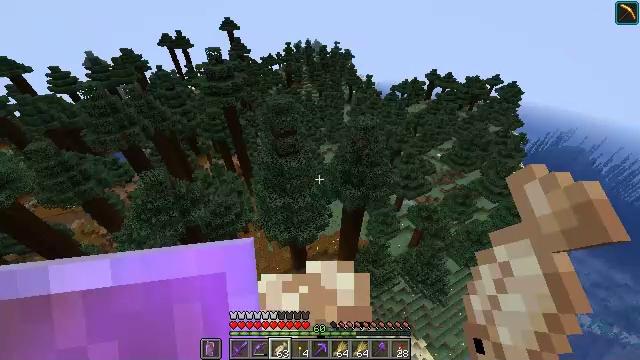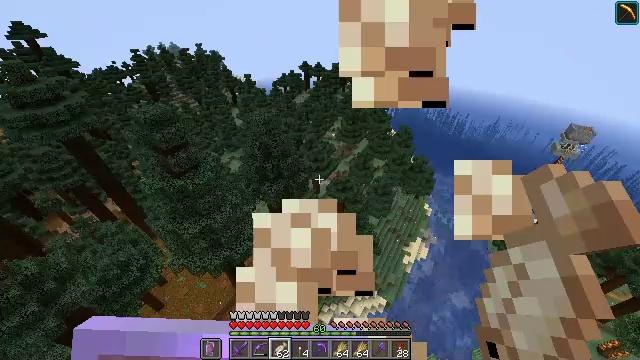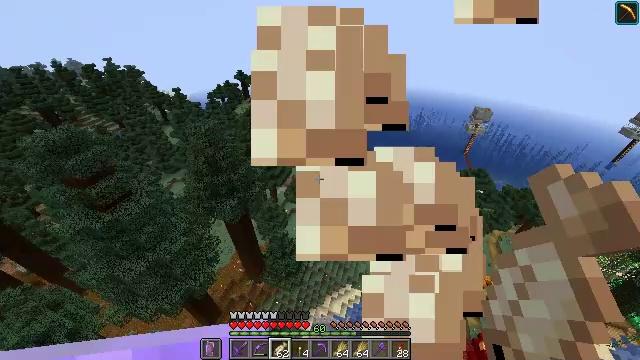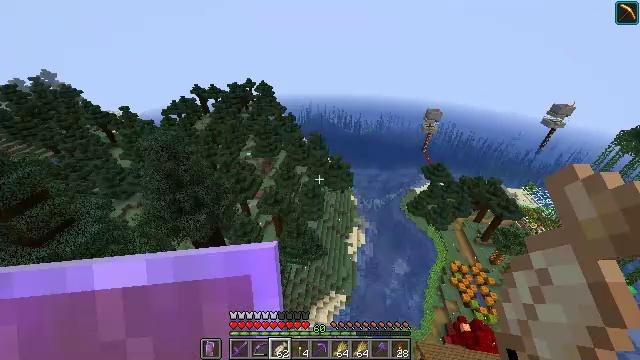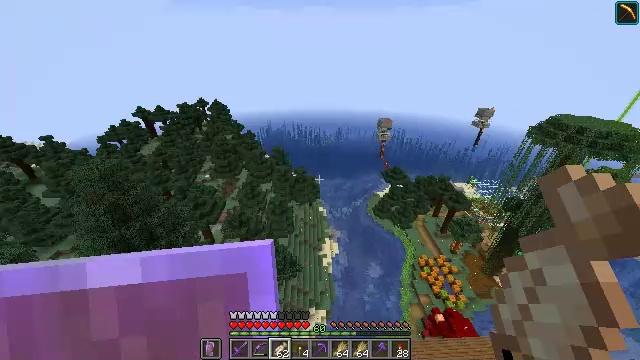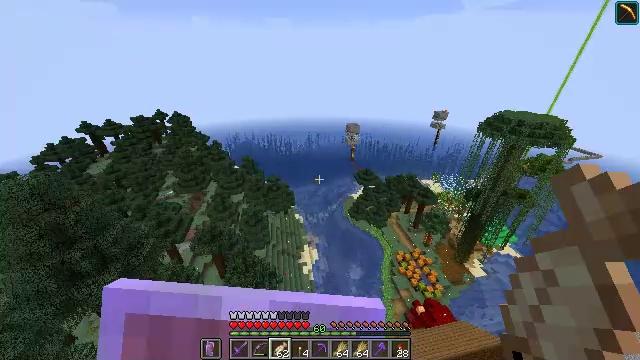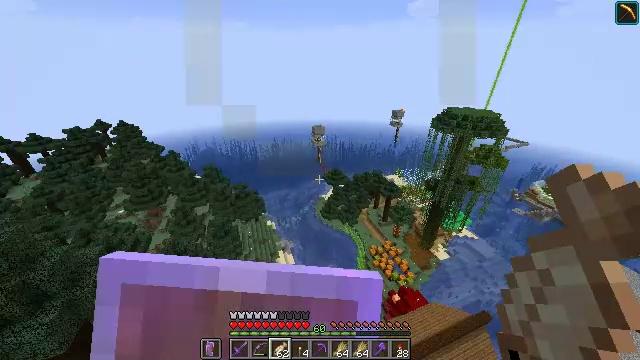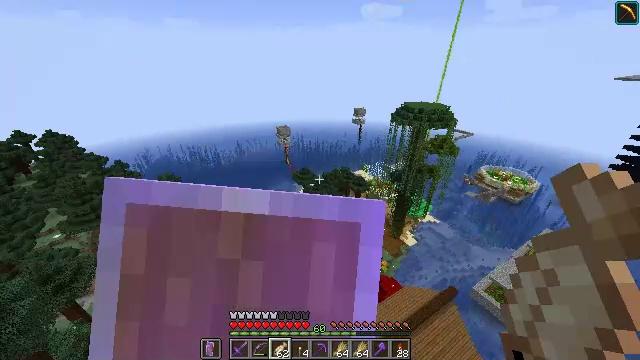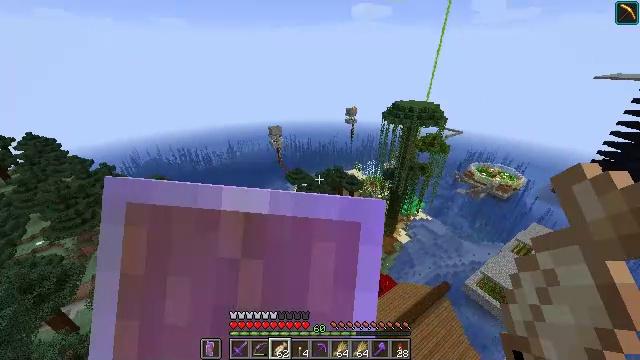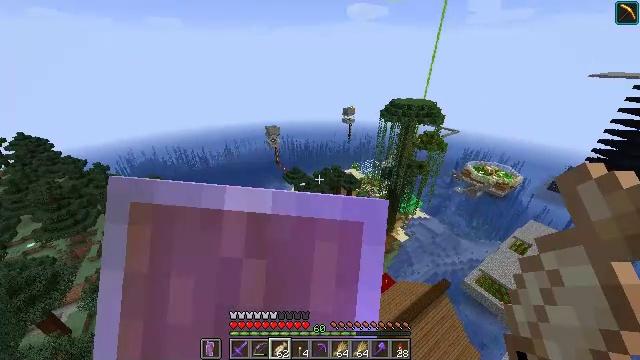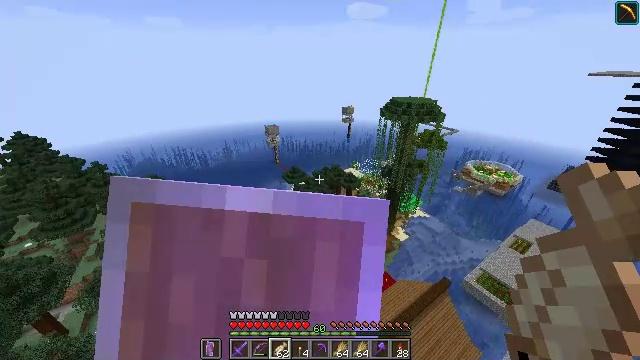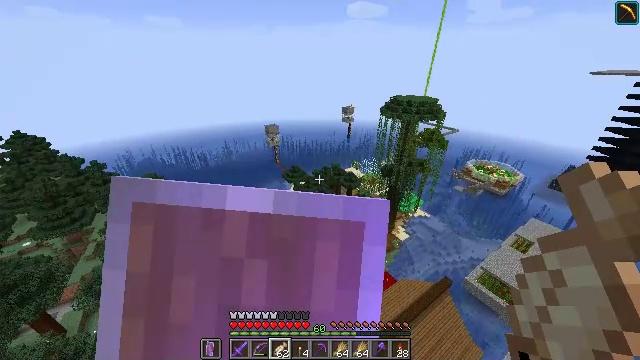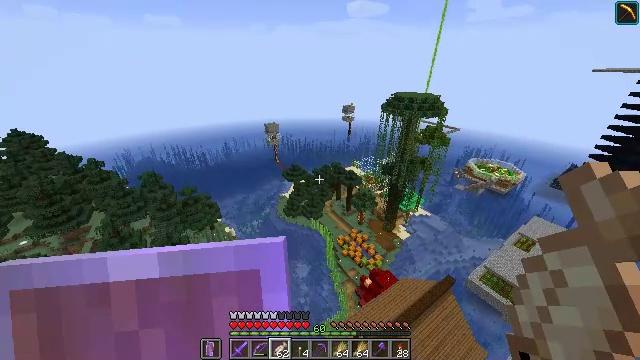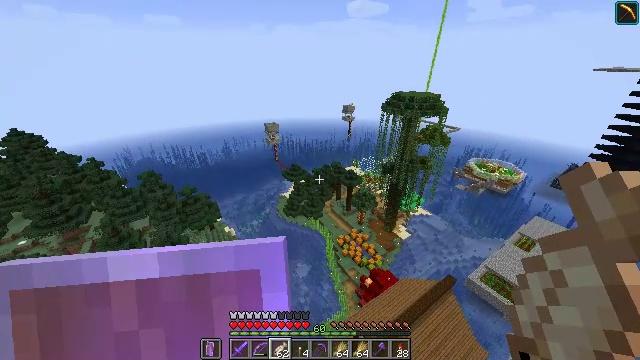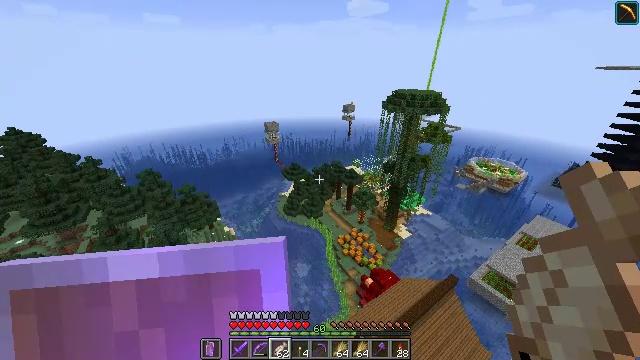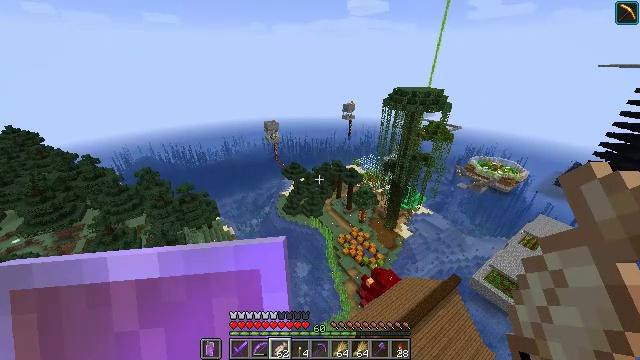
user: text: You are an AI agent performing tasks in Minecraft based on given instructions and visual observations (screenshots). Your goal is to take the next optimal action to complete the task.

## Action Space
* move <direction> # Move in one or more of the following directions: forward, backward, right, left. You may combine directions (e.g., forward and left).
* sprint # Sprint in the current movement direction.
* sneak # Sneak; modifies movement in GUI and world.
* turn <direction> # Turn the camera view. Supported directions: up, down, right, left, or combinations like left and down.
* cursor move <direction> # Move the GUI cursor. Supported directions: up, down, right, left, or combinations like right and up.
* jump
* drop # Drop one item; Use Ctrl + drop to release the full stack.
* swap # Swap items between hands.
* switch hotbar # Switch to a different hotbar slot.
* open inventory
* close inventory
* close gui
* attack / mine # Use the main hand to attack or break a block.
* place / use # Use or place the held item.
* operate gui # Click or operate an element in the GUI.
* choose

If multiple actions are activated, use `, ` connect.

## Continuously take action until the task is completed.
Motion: motion action
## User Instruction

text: Use the crafting table to make a hay block from wheat.
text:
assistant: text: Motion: move forward, sprint, turn right, use / place
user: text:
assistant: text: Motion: move forward, sprint, turn right and up, use / place
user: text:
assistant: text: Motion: move forward, sprint, turn right and up, use / place
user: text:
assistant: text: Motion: move forward, sprint, turn right and up, use / place
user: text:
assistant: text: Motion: move forward, sprint, turn right and up, use / place
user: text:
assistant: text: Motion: move forward, sprint, turn right, use / place
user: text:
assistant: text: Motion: move forward, sprint, turn right, use / place
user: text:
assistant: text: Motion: move forward, sprint, turn right, use / place
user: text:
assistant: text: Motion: move forward, sprint, use / place
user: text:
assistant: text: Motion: move forward, sprint, use / place
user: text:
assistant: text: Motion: move forward, sprint, use / place
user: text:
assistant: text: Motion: move forward, sprint
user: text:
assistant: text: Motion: move forward, sprint
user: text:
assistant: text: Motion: move forward, sprint
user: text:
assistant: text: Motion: move forward, sprint
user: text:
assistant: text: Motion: move forward, sprint
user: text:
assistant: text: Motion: move forward, sprint
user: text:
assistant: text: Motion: move forward, sprint
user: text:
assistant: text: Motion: move forward, sprint
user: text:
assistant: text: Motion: move forward, sprint
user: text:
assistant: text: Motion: move forward, sprint
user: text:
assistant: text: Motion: move forward, sprint
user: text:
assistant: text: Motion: move forward, sprint, turn left
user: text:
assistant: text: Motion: move forward, sprint, turn left and down
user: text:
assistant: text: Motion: move forward, sprint, turn left and down
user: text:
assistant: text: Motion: turn left and down
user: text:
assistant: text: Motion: no_op
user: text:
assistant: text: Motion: no_op
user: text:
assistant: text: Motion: turn left
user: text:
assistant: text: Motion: no_op